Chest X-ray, PA view. Patient: 34 years old, sex M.
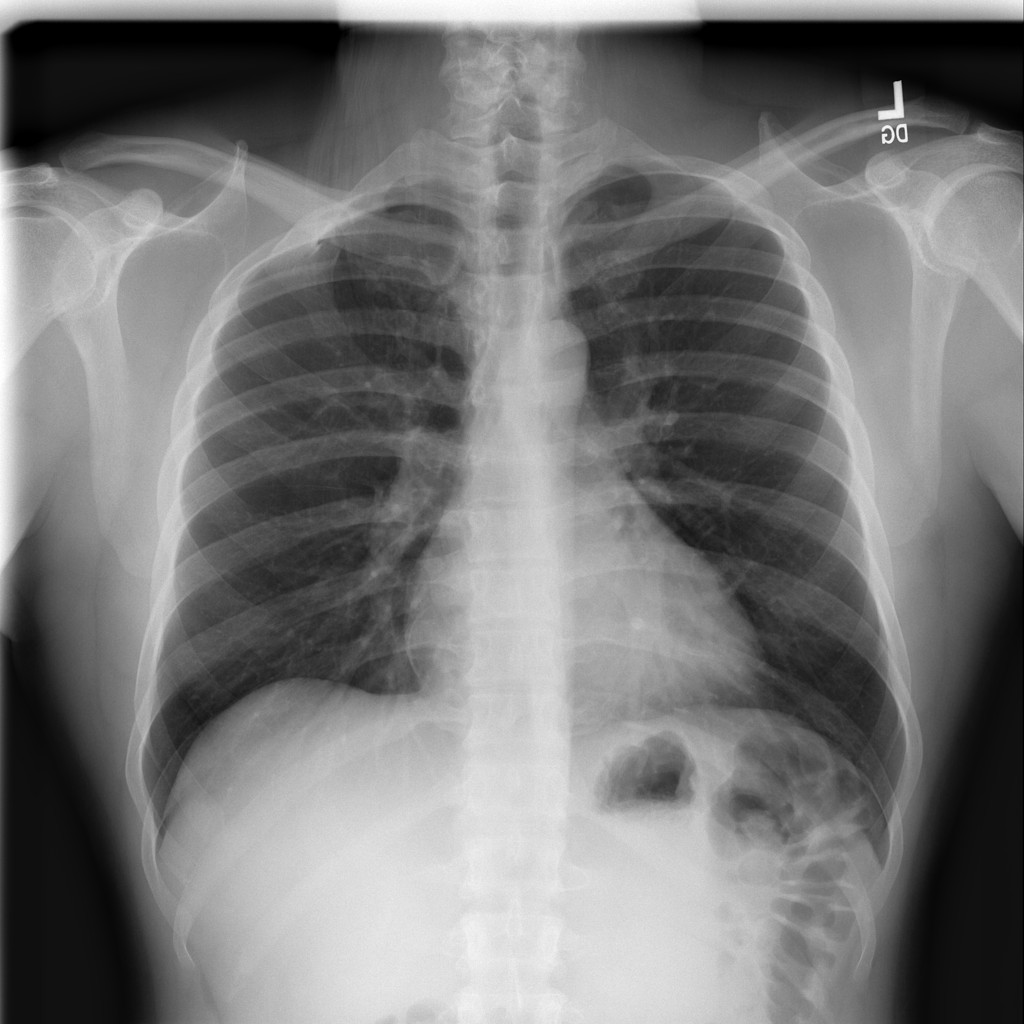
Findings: No Finding